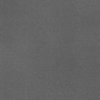
Label: dusty